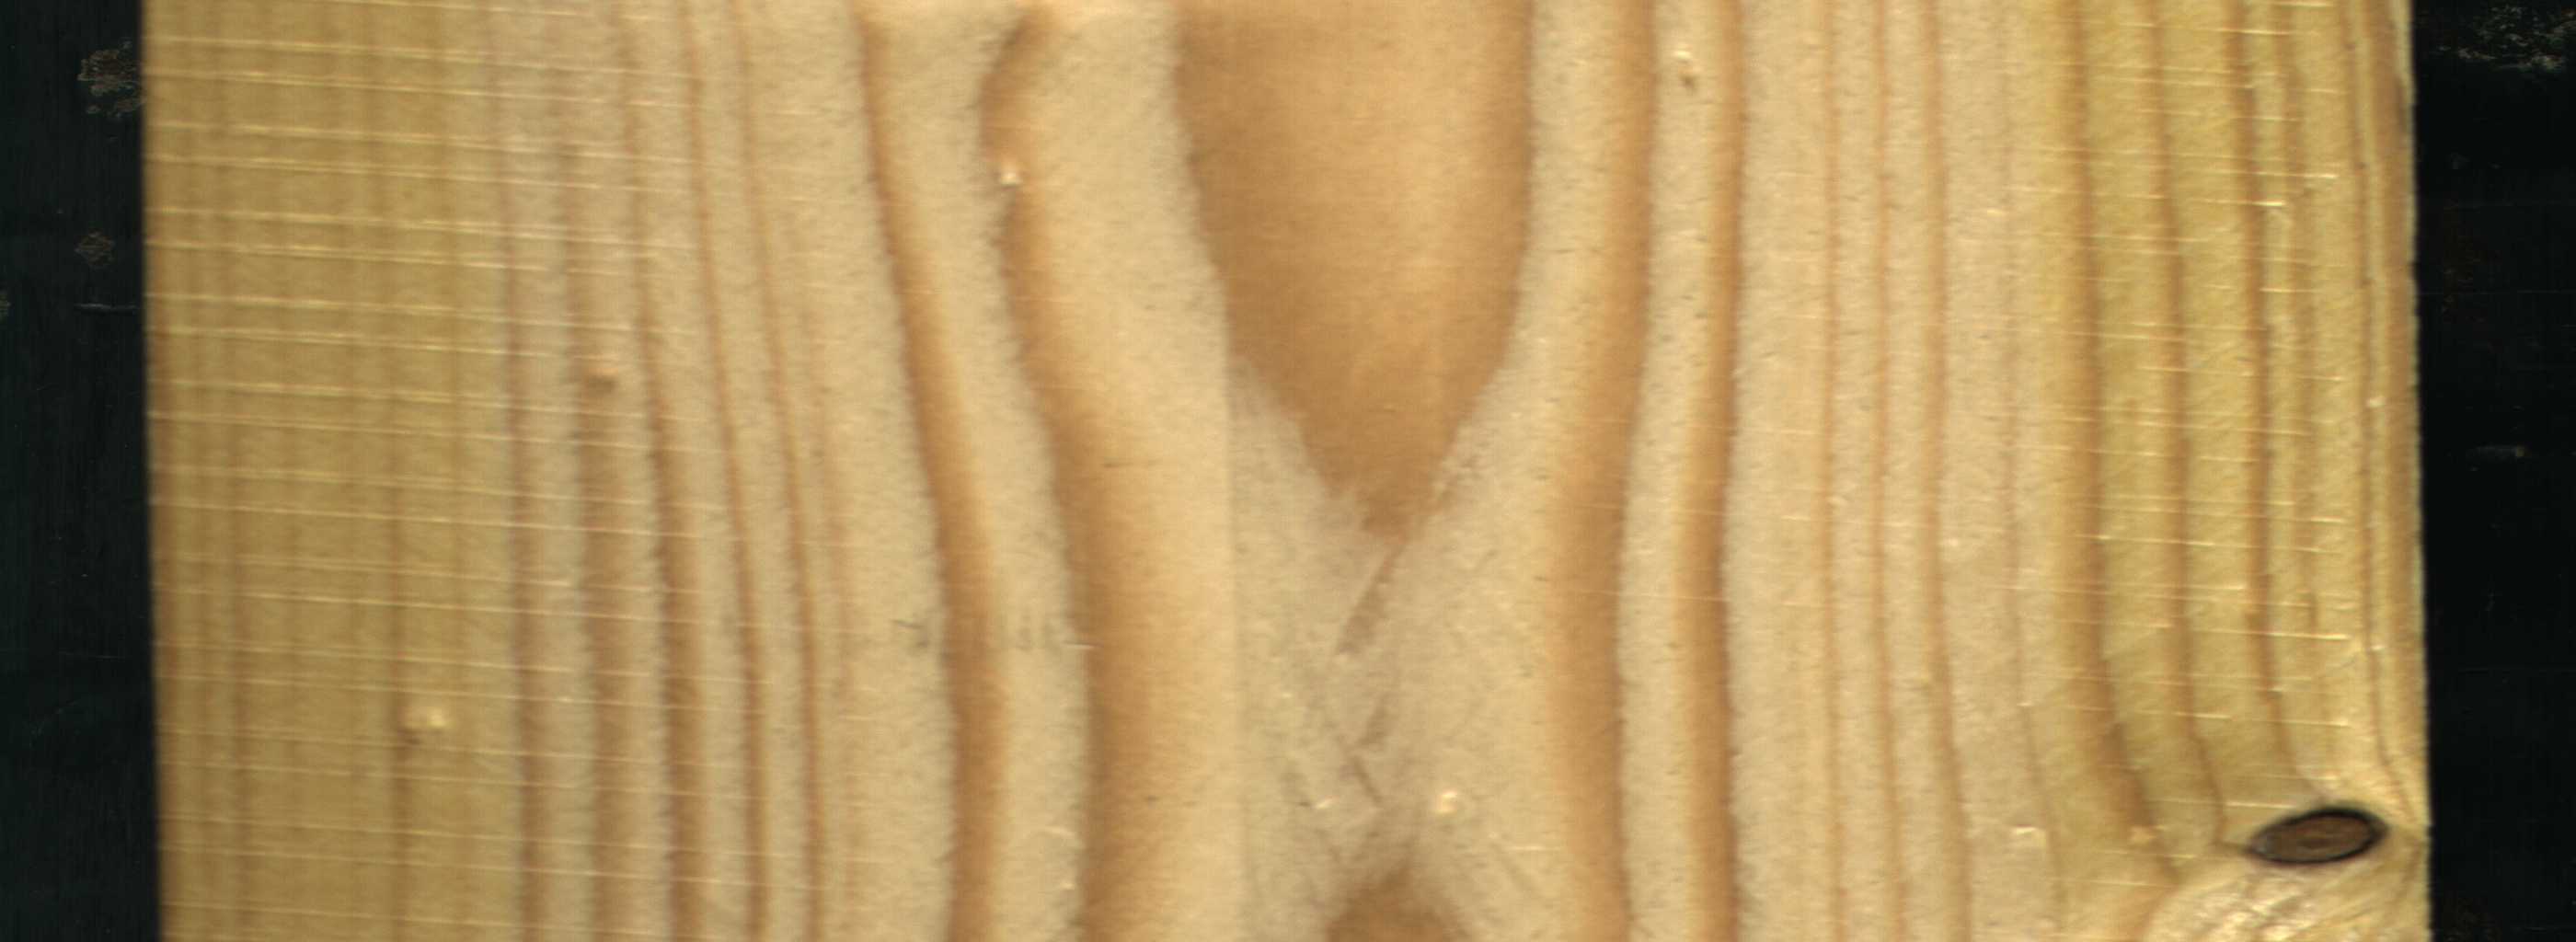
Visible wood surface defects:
Dead_Knot